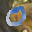
Label: 0